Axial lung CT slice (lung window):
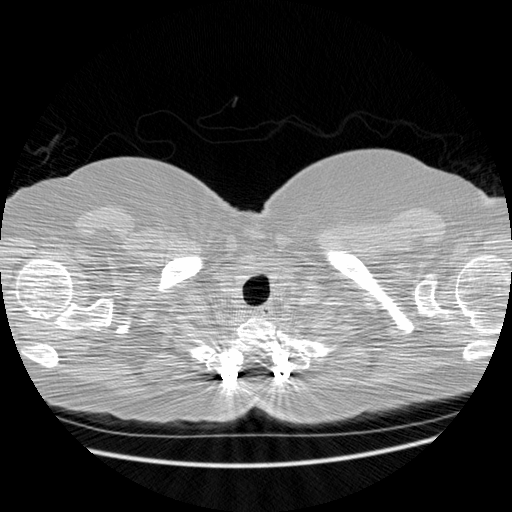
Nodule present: no